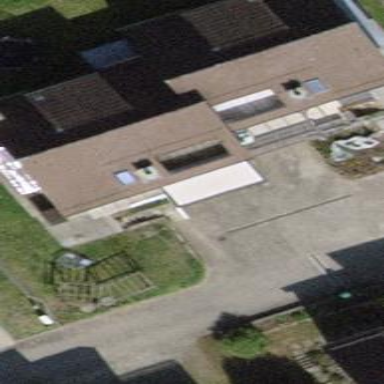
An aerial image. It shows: Terrace building.